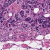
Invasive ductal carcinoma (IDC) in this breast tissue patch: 0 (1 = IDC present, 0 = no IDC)